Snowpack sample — Snodgrass Mountain, Crested Butte, Colorado (2/4/25, 12:06 PM MST)
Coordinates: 38.923, -106.968
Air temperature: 35 °F
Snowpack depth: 80 cm
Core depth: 30 cm
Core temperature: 35.6 °F
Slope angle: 14°, slope face: 78°
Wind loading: low
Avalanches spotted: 0
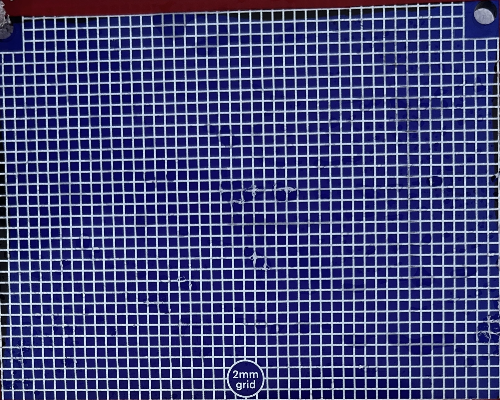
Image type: profile
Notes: No avalanches nearby, unusually warm weather for the last month reported by residents, Collected 25 yards from treeline